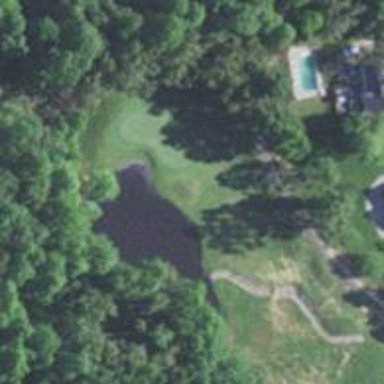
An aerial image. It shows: View of golf hole.